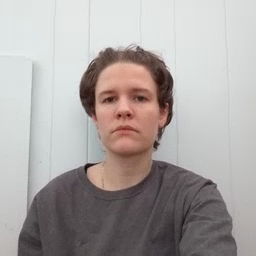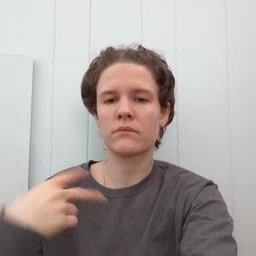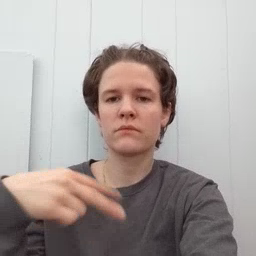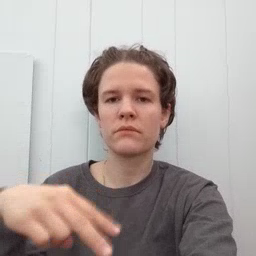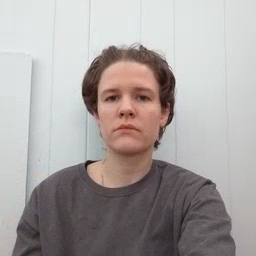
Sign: dance